Question: I read on <URL> that the operand of an Lc3 instruction is the data that the instruction acts on.
For this Lc3 instruction (from <URL>

Would the operands be both destination register and PCoffset9 or just destination register based off that definition?
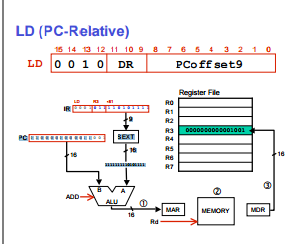
Answer: "" - pg116
"" - pg180
The LD command requires both a register and a label. The label is technically a PCoffset9.
"" - pg 180
-
So yes, everything after the opcode is an operand